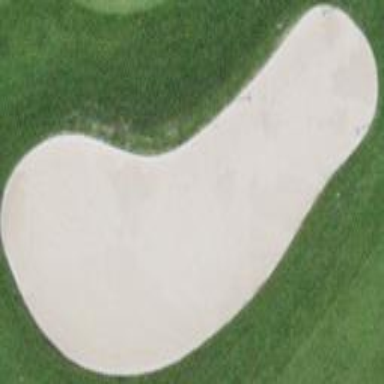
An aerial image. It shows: Golf bunker.